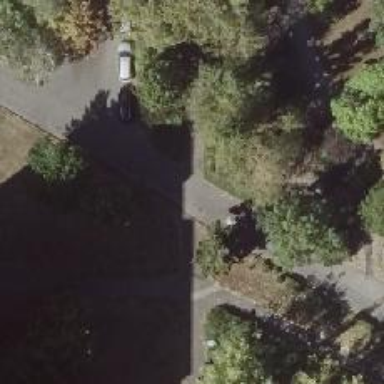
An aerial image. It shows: Asphalt footway.